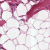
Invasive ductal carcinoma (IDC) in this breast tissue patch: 0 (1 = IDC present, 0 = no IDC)